Question: Please help me removing the price for bundled product options on the shopping cart page, checkout, etc. Here is a pic.

What do i need to do?
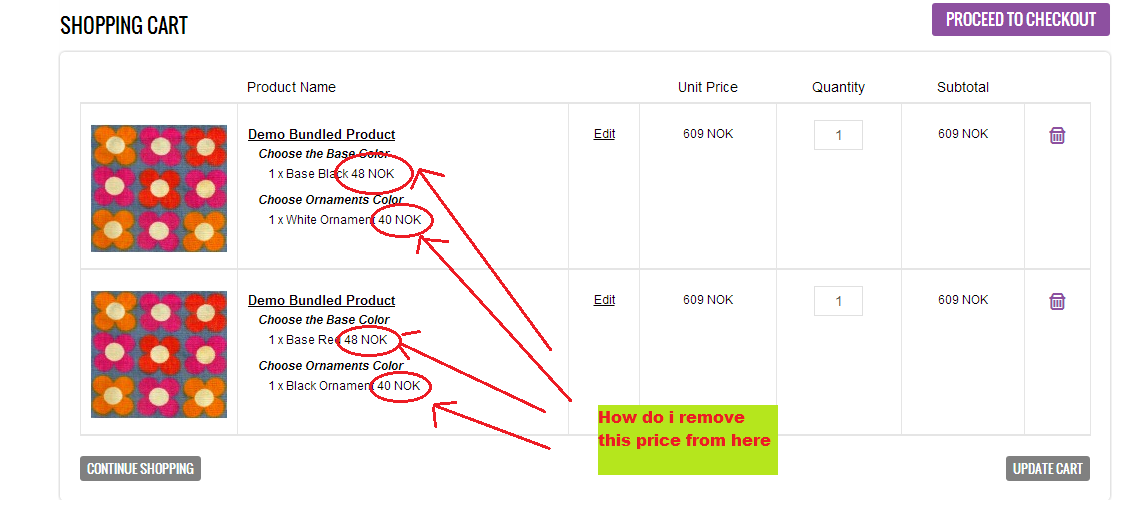
Answer: To remove this edit:
'''
Mage_Bundle_Block_Checkout_Cart_Item_Renderer
'''
Look for the _getBundleOptions() method and at around line 77 change it as follows
'''
//$option['value'][] = $this->_getSelectionQty($bundleSelection->getSelectionId()).' x '. $this->htmlEscape($bundleSelection->getName()). ' ' .Mage::helper('core')->currency($this->_getSelectionFinalPrice($bundleSelection));
//New line
$option['value'][] = $this->_getSelectionQty($bundleSelection->getSelectionId()).' x '. $this->htmlEscape($bundleSelection->getName());
'''
Then edit:
Mage_Bundle_Block_Sales_Order_Items_Renderer
Look for the getValueHtml() method at around line 115 change the code as follows
'''
public function getValueHtml($item)
{
if ($attributes = $this->getSelectionAttributes($item)) {
//Old code
/*
return sprintf('%d', $attributes['qty']) . ' x ' .
$this->htmlEscape($item->getName()) .
" " . $this->getOrder()->formatPrice($attributes['price']);
*/
return sprintf('%d', $attributes['qty']) . ' x ' .
$this->htmlEscape($item->getName());
} else {
return $this->htmlEscape($item->getName());
}
}
'''
let me know if i can help you more.
OR Also you can hide with css like below
Assuming that you want to remove it from all items regardless of the price, then you could add this css
'''
#shopping-cart-table dd span.price{
display:none;
}
'''
If you only want to remove the price if it is zero,you can also do in this way
'''
/app/design/frontend/default/{theme path}/template/checkout/cart/item/default.phtml (around line # 46)
'''
Figure out where it is add the price and only append the price if it is greater than 0
Do a find a replace str_replace("$0.00", "", $_formatedOptionValue['value']) on the string that display that line (make sure to add the currency sign so that $10.00 dont get replace)